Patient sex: M
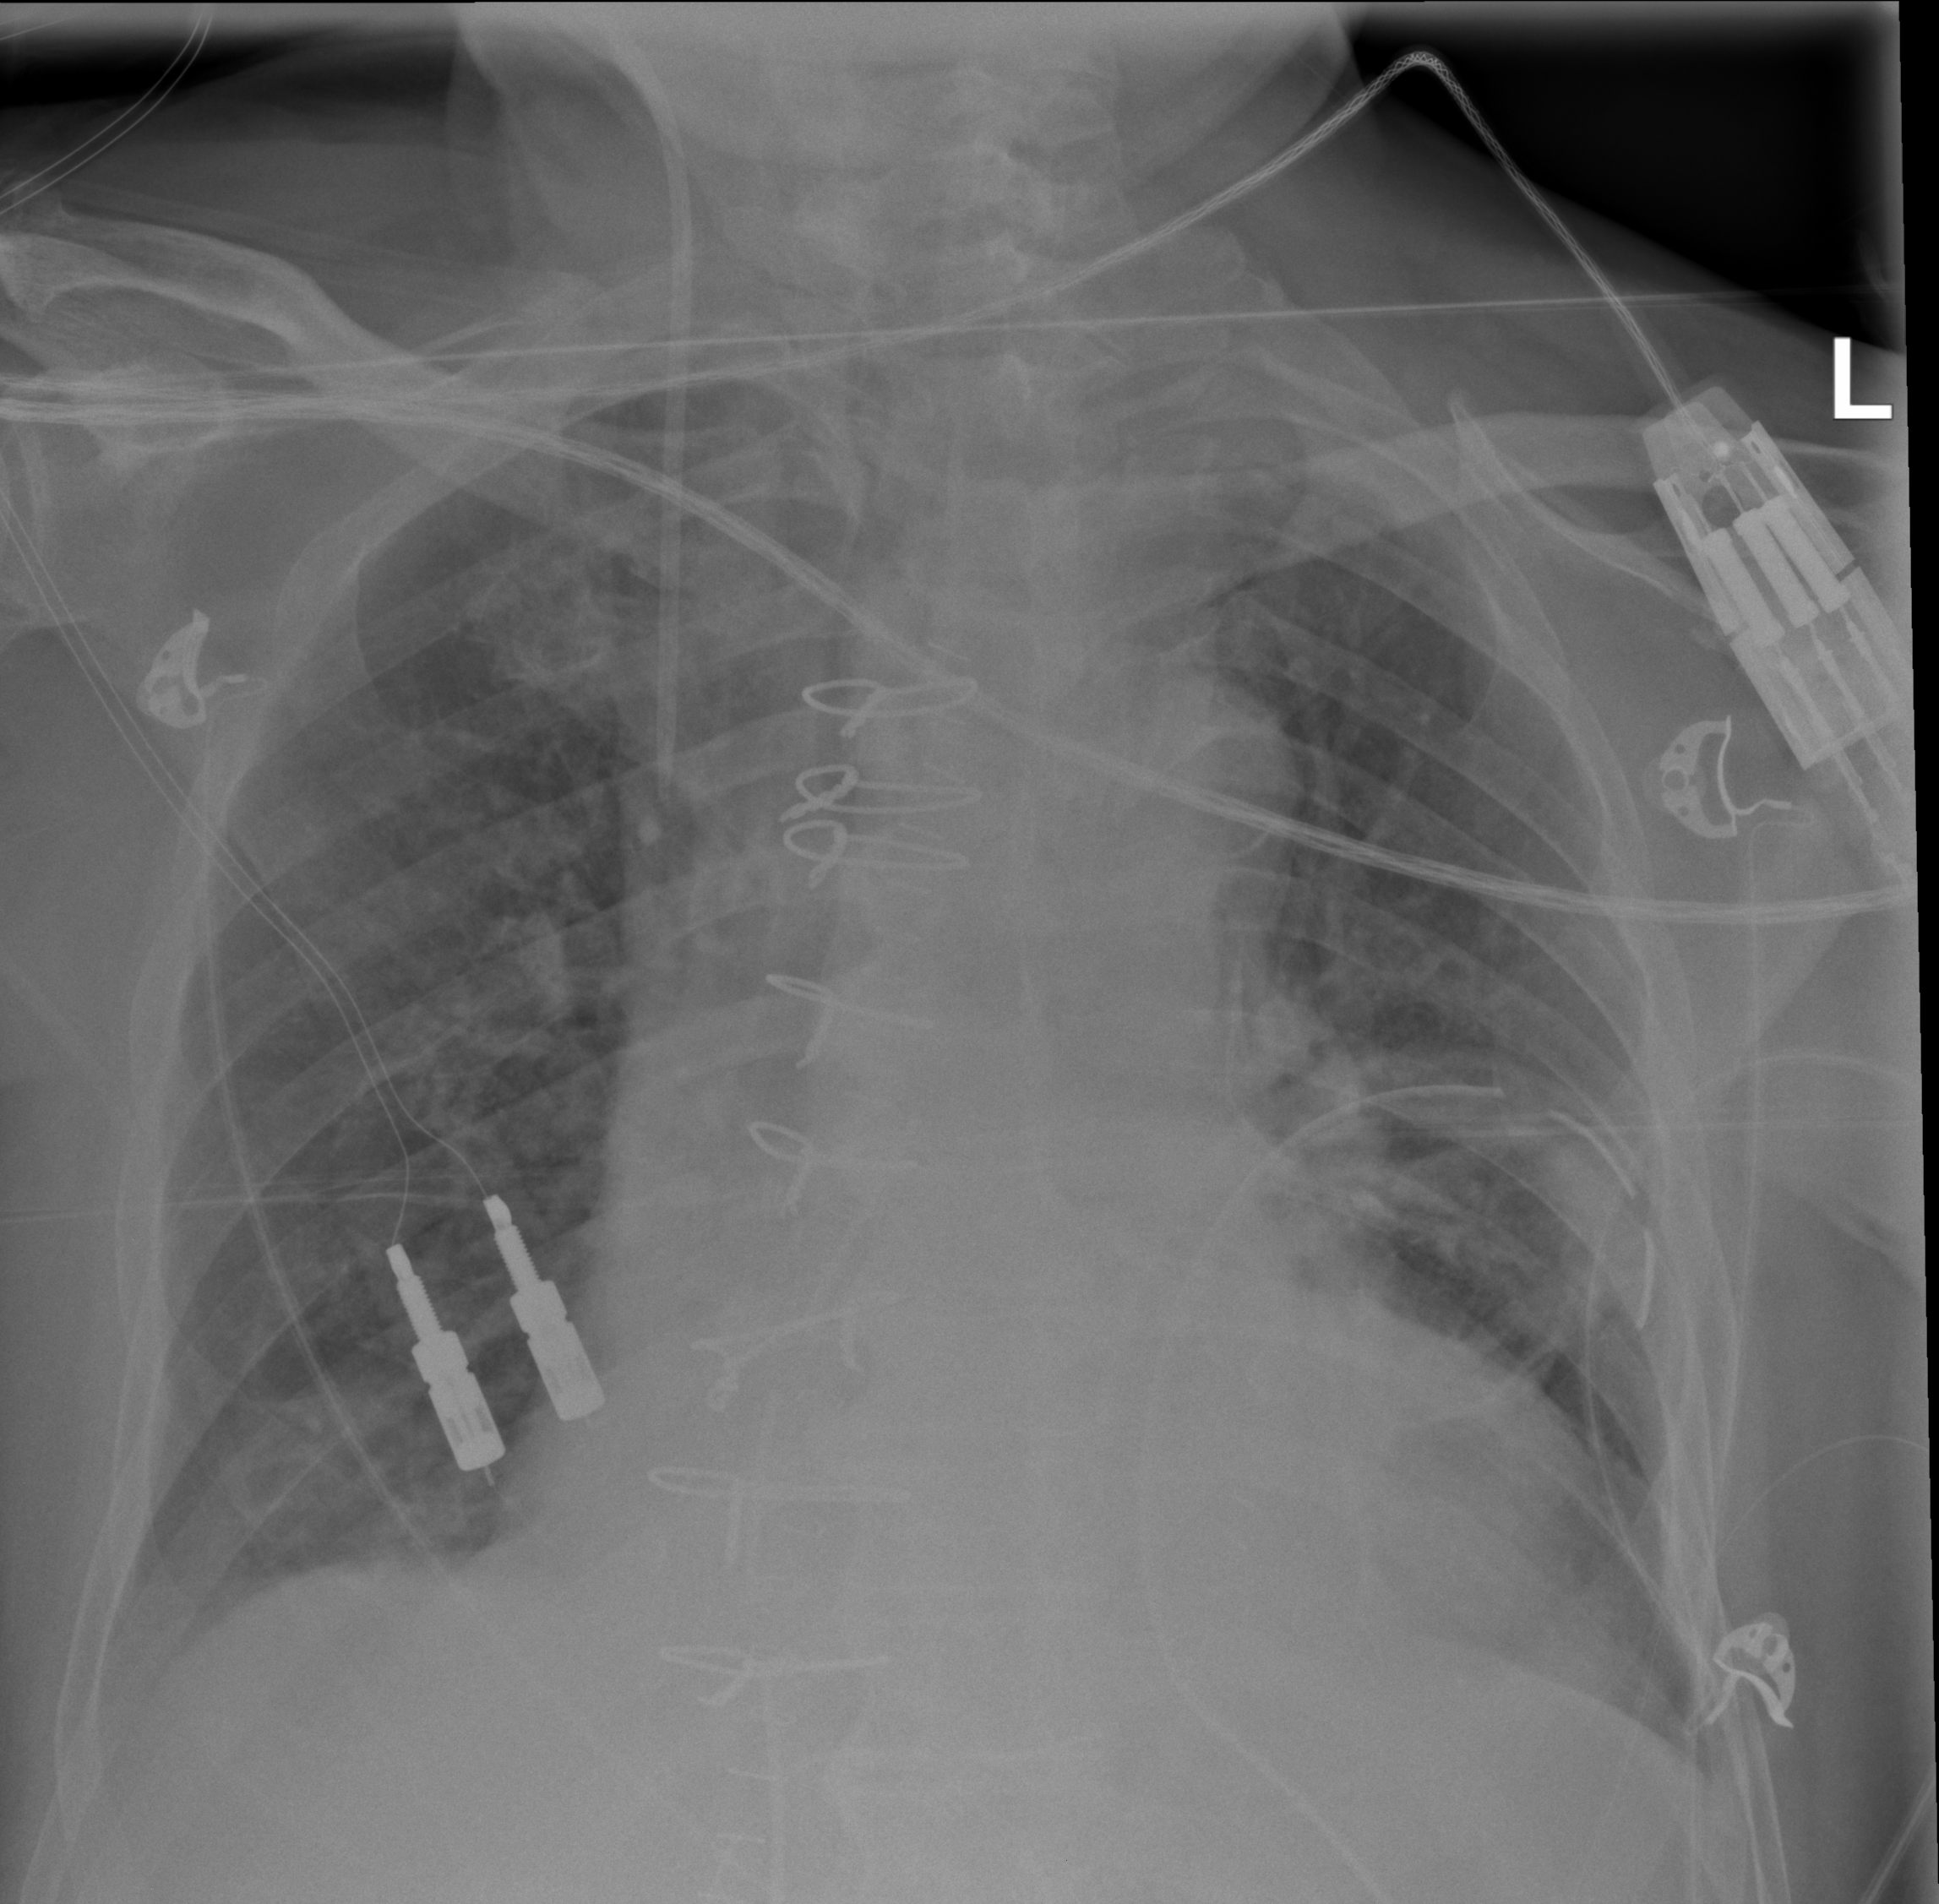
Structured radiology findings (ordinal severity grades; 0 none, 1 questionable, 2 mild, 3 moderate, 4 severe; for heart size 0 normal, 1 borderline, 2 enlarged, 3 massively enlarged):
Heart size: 2
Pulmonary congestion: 2
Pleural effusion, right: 1
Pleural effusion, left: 1
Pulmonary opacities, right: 0
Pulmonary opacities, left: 0
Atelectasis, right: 2
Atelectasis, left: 2